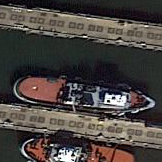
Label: civil